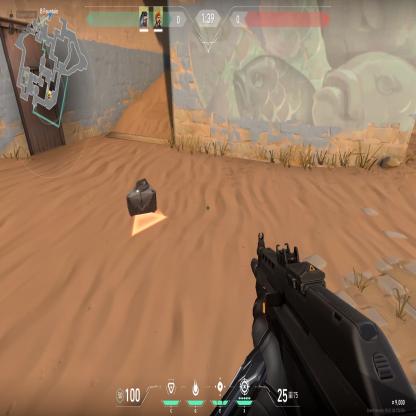
Label: dropped spike